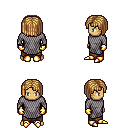
a pixel art fantasy rpg character, male body template, human, tanned skin, chain mail, robe skirt, blonde pageboy hairstyle, gold gloves, gold boots, four views (front, back, left, right), 2x2 character sprite sheet, small pixel art, hard edges, no anti-aliasing